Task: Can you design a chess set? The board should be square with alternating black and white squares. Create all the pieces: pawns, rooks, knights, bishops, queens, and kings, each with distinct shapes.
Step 266:
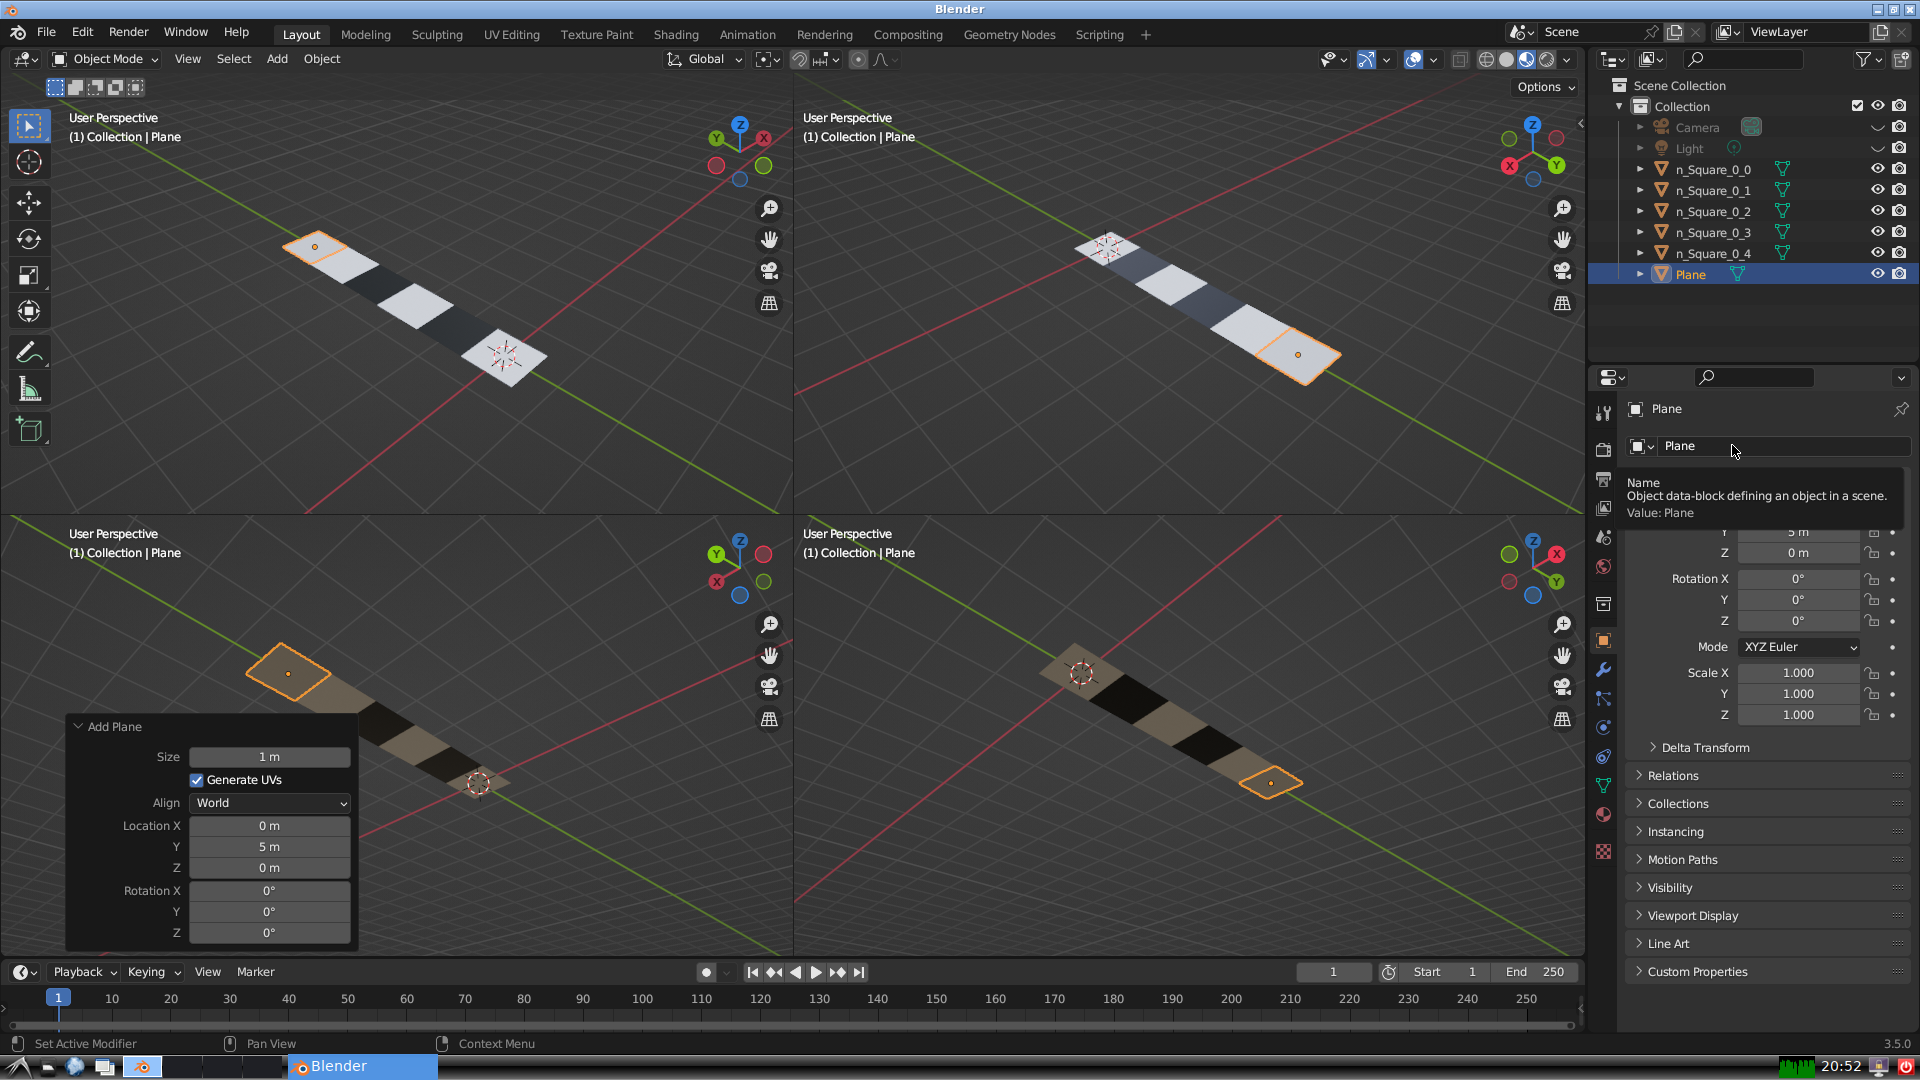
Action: click: no